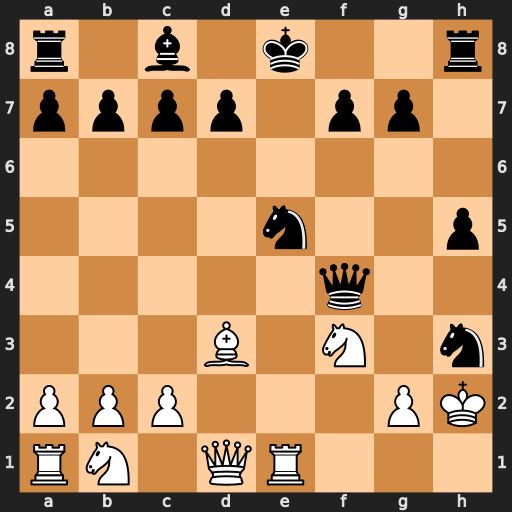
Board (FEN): r1b1k2r/pppp1pp1/8/4n2p/5q2/3B1N1n/PPP3PK/RN1QR3
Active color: w
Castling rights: kq
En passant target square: -
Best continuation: g3 Qf6 Rxe5+